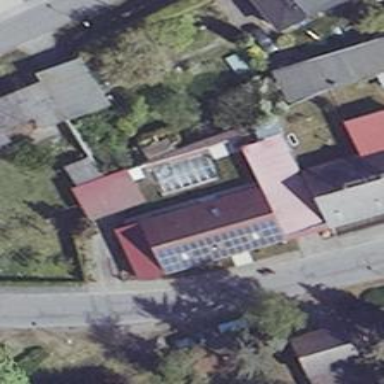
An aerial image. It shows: Solar photovoltaic panel generator producing electricity in small installation.